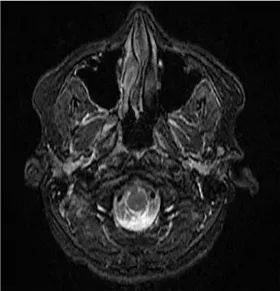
Diagnostic imaging of NPC at primary site. MRI of nasopharynx demonstrating complete response following chemoradiation and adjuvant chemotherapy (B).
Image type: radiology (mri)